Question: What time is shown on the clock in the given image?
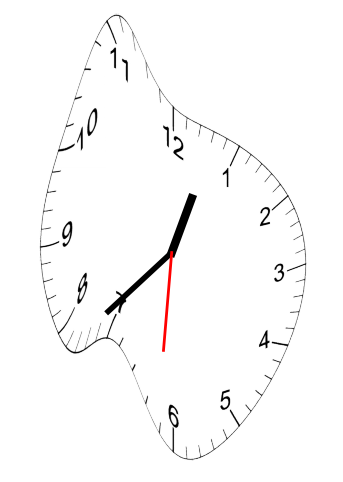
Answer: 12:37:31